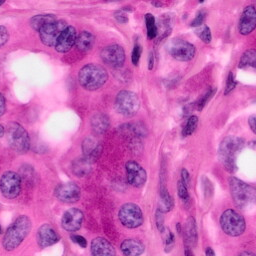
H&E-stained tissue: Pancreatic